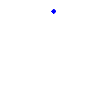
Particle: proton